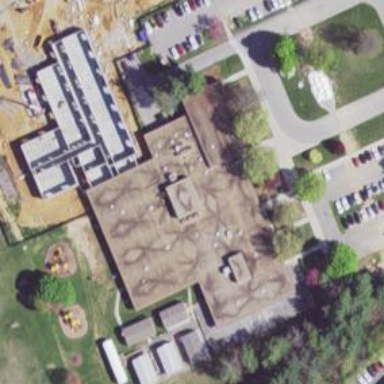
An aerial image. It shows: School building.